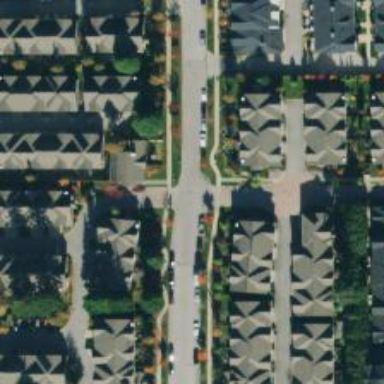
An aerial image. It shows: Residential road with asphalt surface and separate sidewalk.